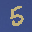
Label: 5